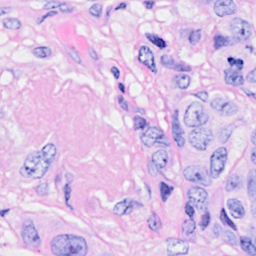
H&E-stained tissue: Breast